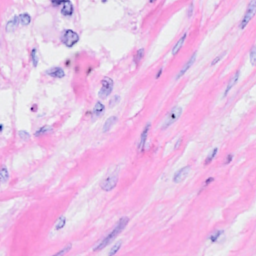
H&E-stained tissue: Breast